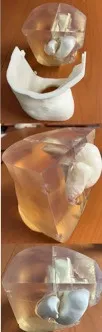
Printing. Of the cloaca in the present case. Their spatial relationship in the pelvic cavity. Can be identified using 3D reconstruction. The length measured from 3D reconstruction was compared that measured by endoscopy. Urogenital separation was performed based on common channel and urethral lengths determined from 3D reconstruction images. 3D reconstruction images suggested the requirement for vaginal reconstruction. Thus, vaginal substitution using a dilated rectum was performed.
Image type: medical_photograph (other_medical_photograph)